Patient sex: M
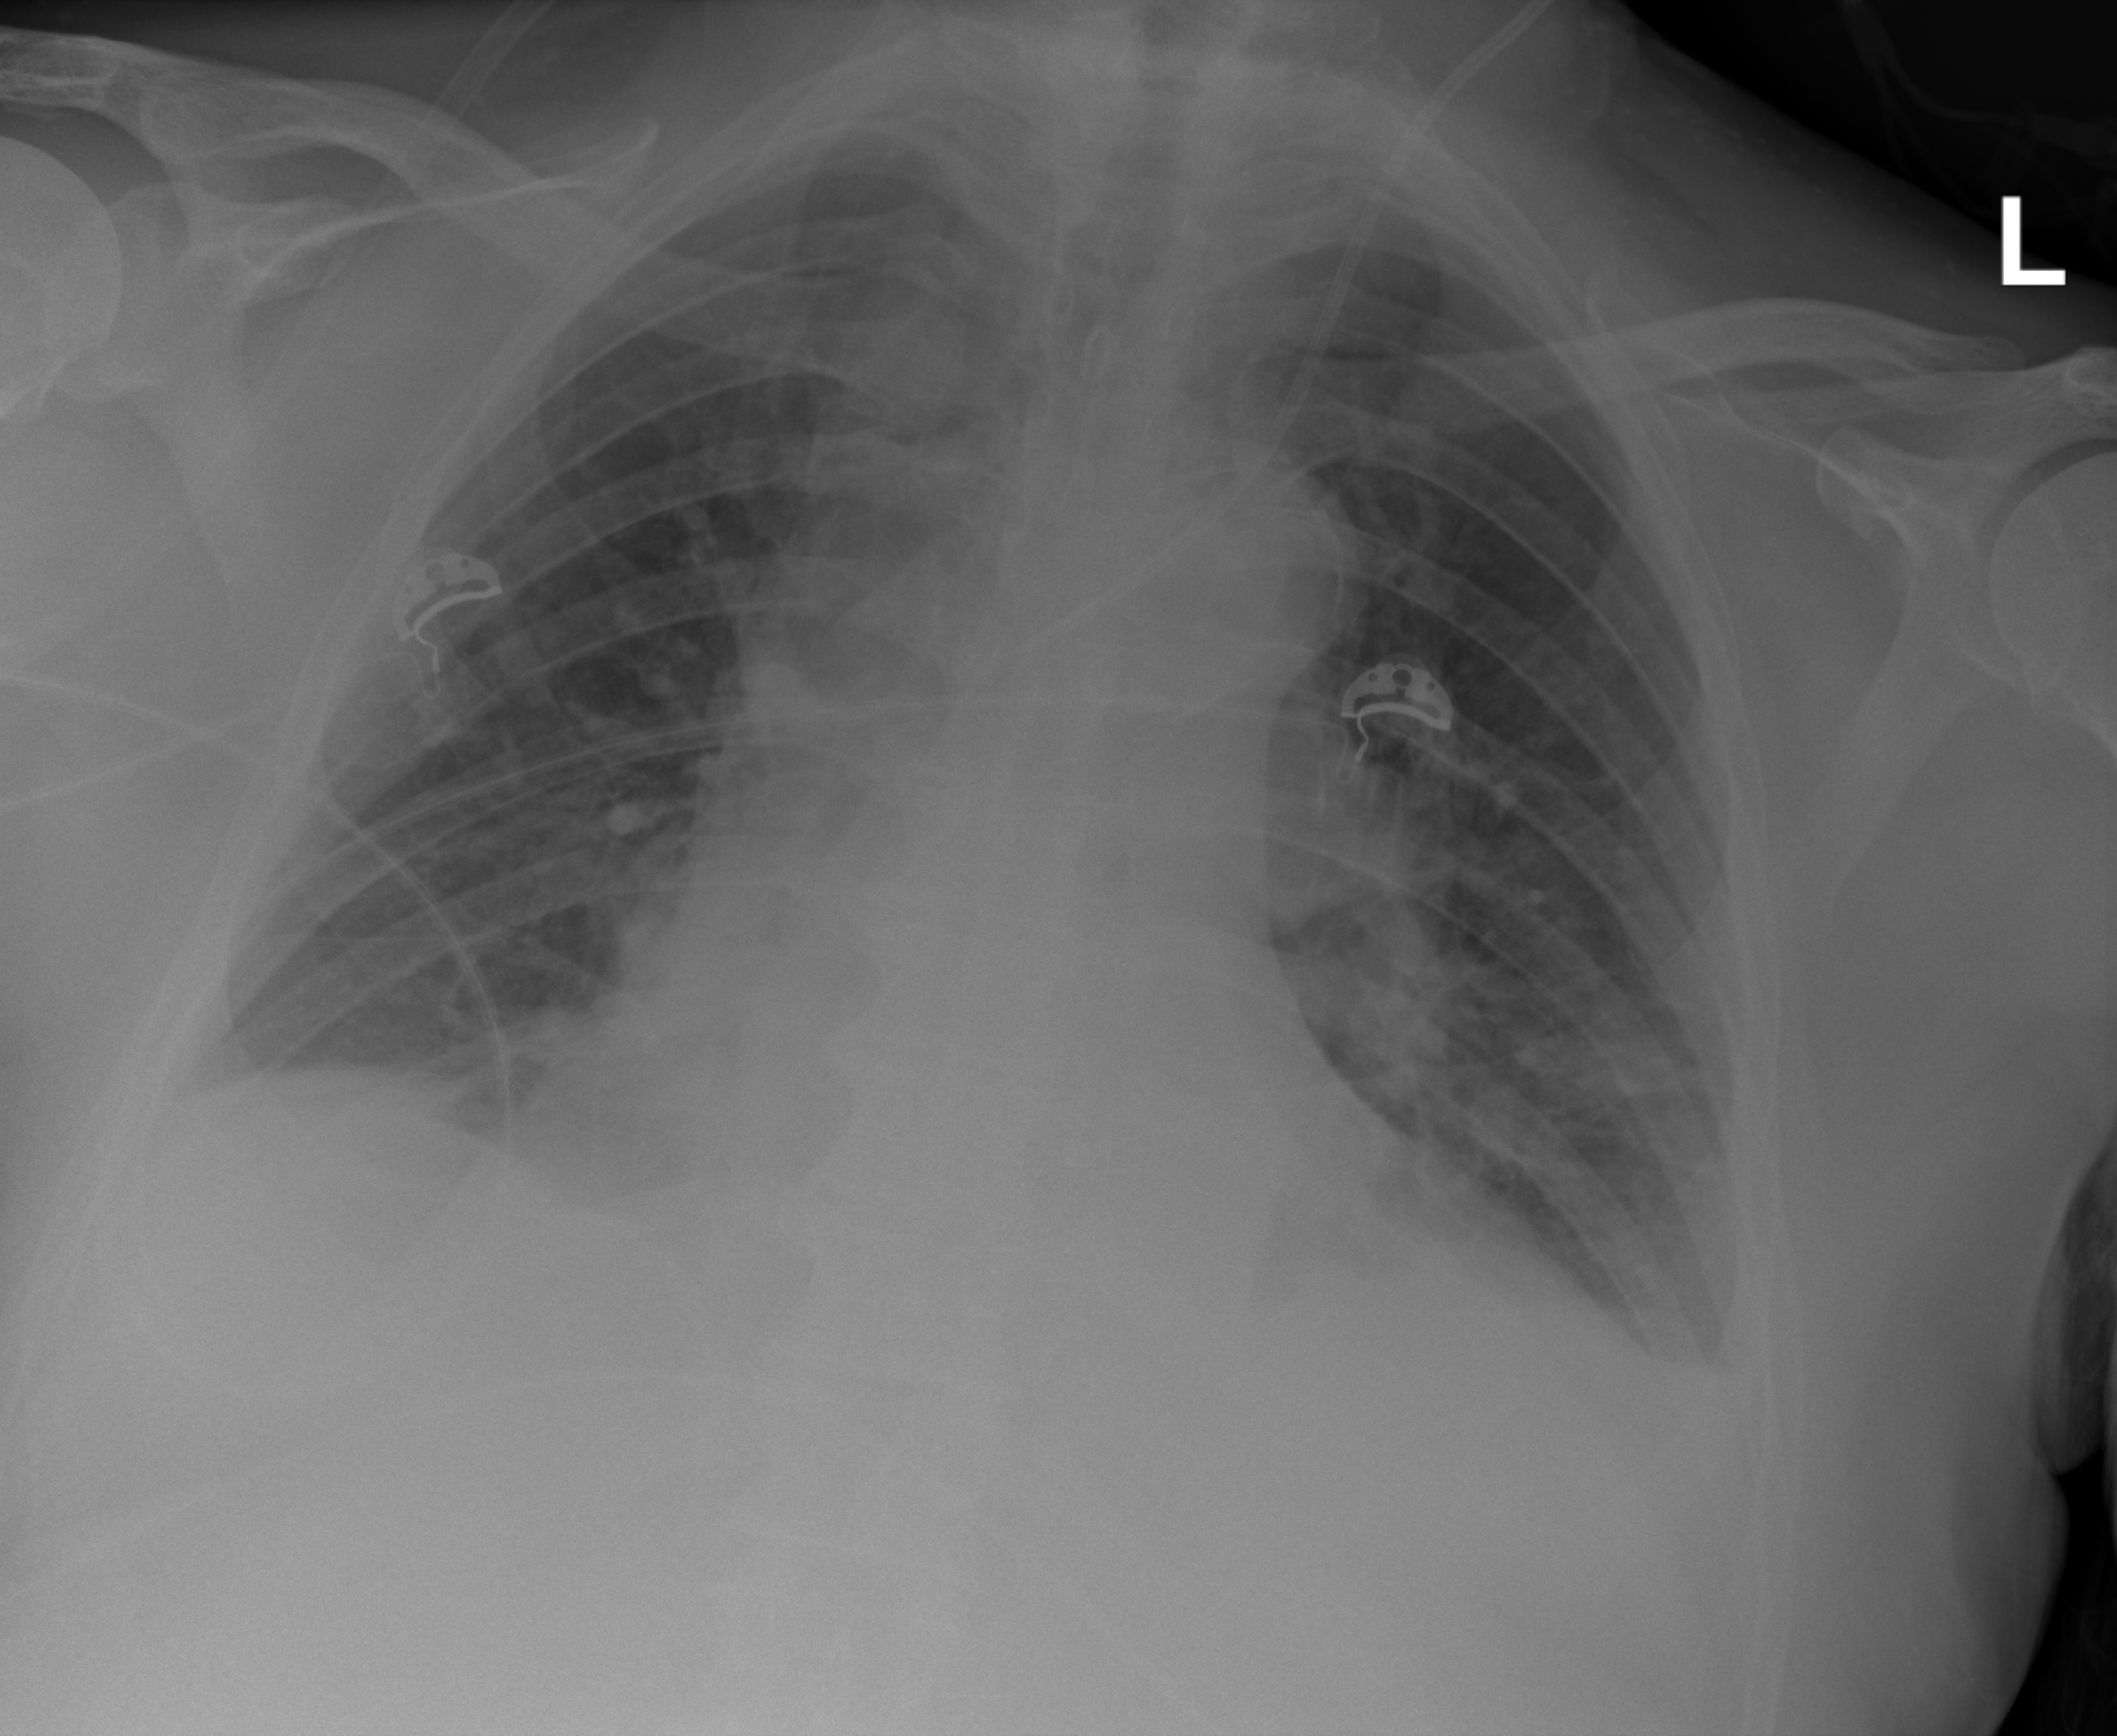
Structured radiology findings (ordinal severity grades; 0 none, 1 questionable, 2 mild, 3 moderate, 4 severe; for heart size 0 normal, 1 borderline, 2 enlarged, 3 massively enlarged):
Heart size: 2
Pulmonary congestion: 0
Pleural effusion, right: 1
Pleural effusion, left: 2
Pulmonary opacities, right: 2
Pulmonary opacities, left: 1
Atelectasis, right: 1
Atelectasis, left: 2